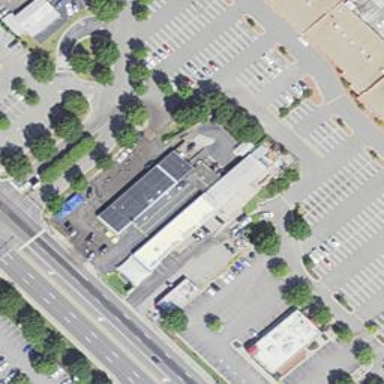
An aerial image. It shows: Car wash facility located inside building.